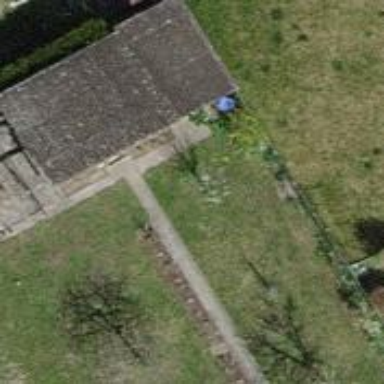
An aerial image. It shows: Shed building.